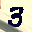
Label: 3